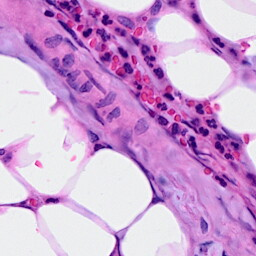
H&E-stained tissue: Breast